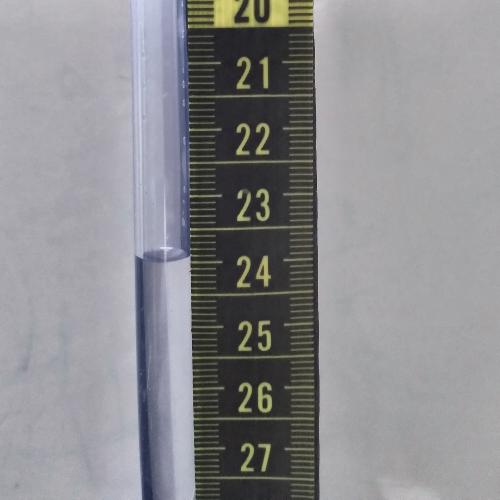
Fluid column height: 23.9 cm